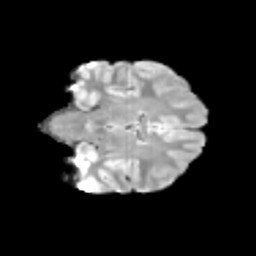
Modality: T2w
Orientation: coronal
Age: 14
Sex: female
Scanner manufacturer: siemens
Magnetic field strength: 3 T
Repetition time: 3.8 s
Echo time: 0.07 s